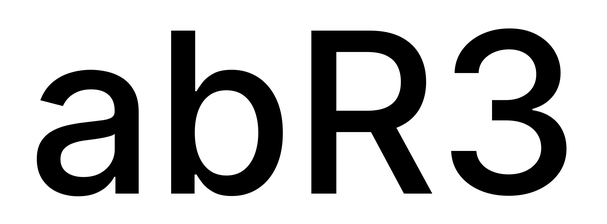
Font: Inter_Medium